Field crop: maize
Growth stage: 2
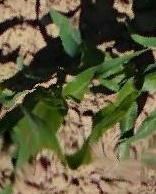
Species: maize